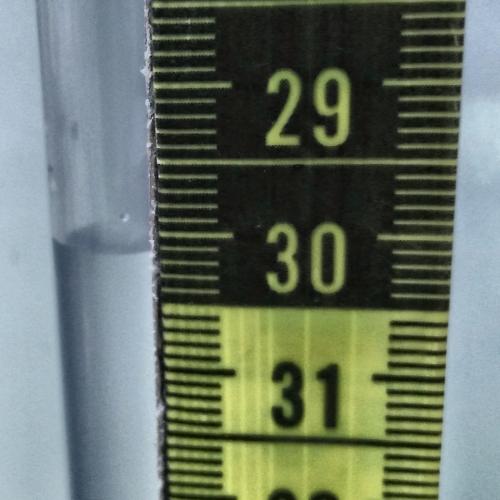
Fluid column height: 30.1 cm